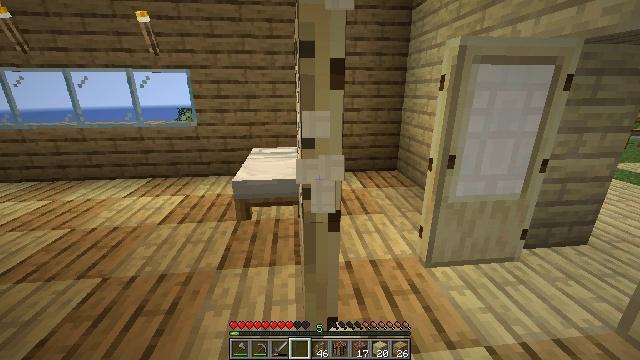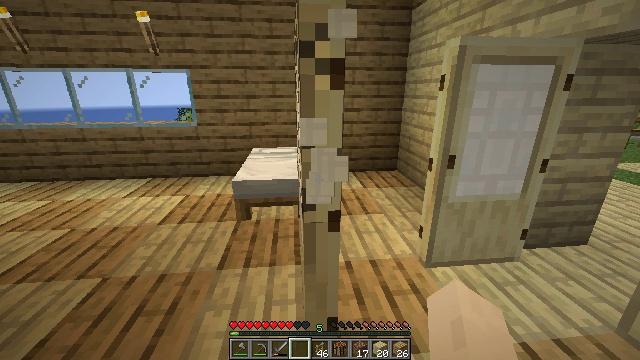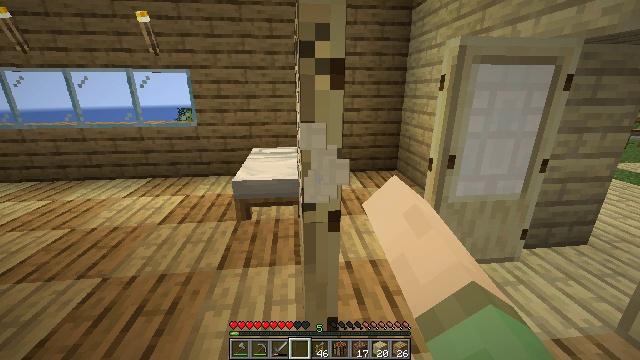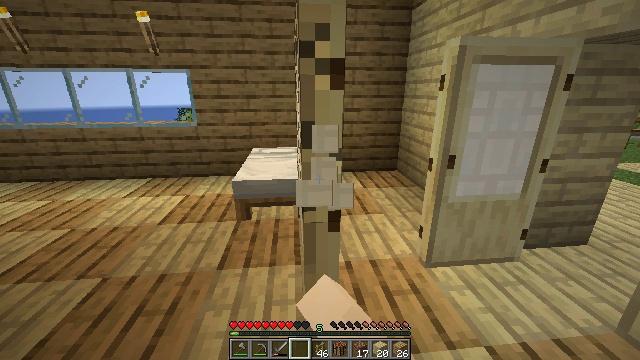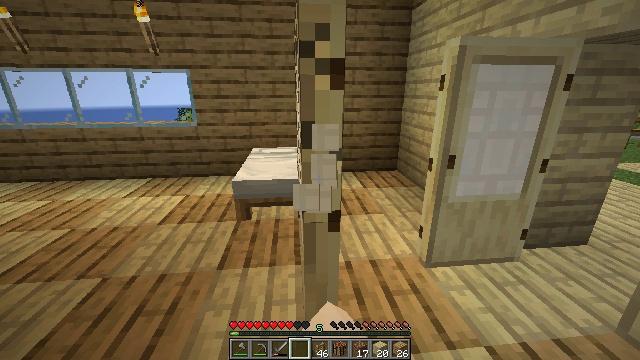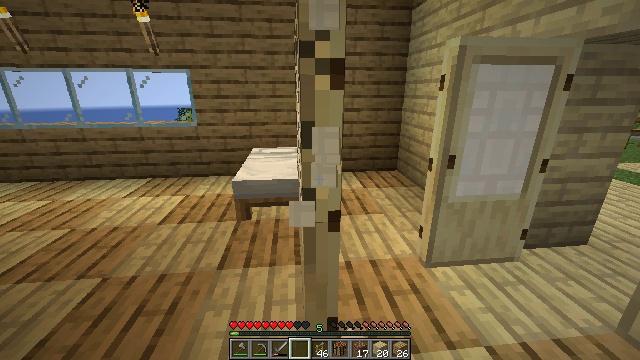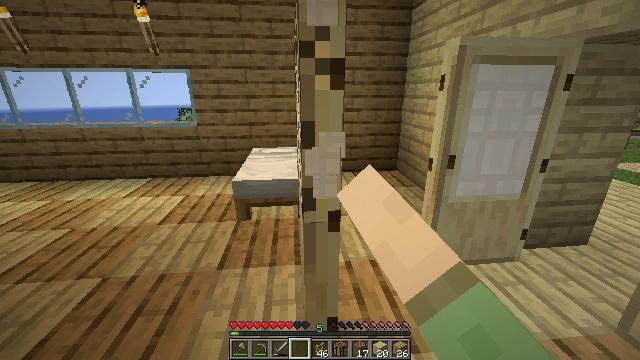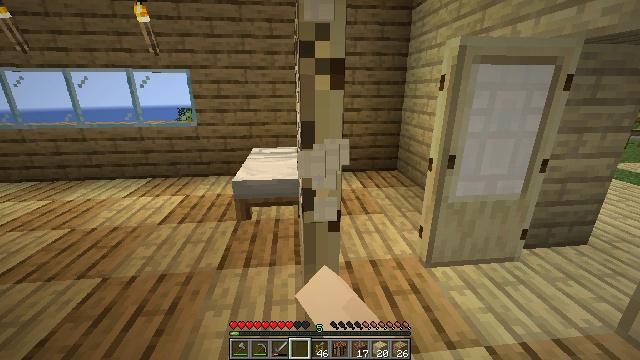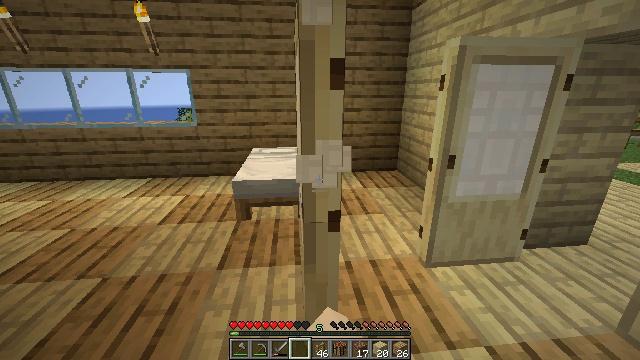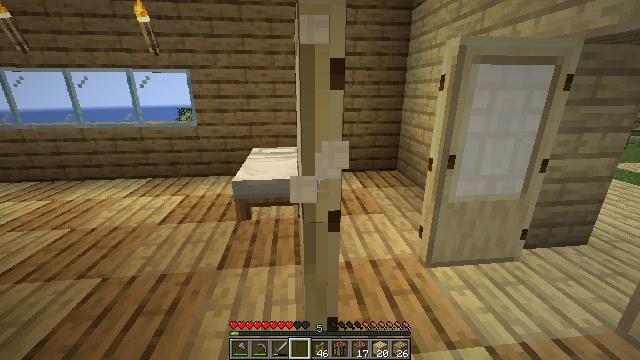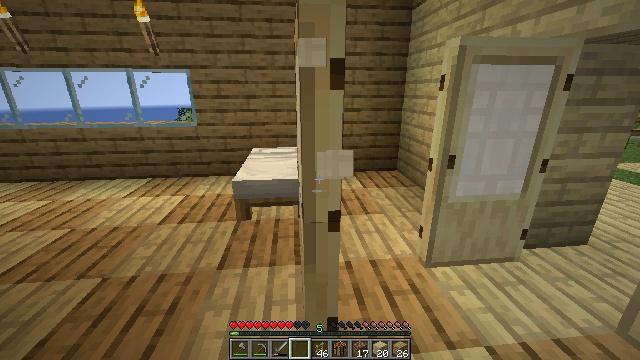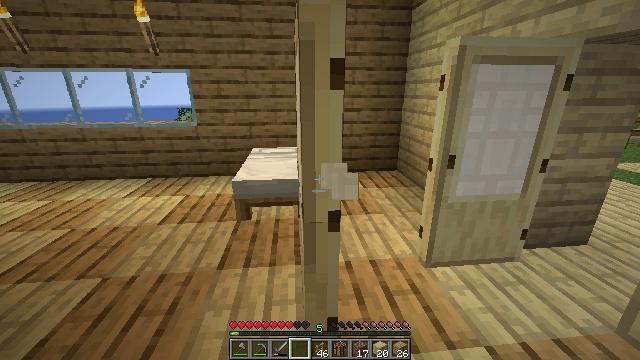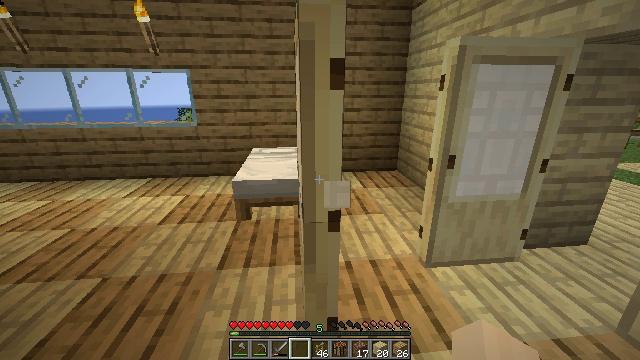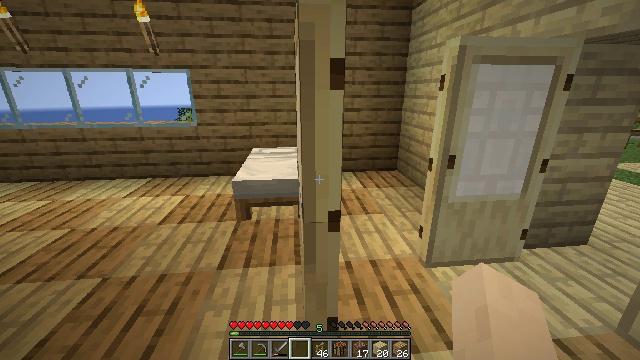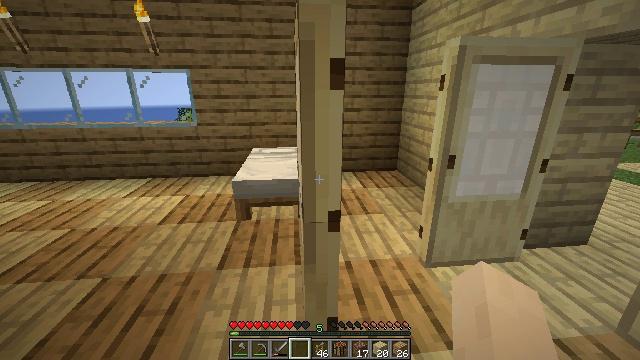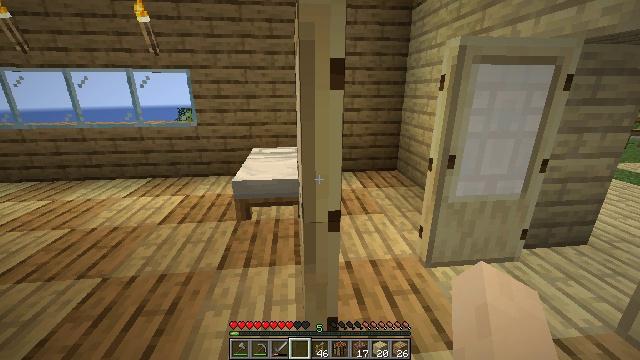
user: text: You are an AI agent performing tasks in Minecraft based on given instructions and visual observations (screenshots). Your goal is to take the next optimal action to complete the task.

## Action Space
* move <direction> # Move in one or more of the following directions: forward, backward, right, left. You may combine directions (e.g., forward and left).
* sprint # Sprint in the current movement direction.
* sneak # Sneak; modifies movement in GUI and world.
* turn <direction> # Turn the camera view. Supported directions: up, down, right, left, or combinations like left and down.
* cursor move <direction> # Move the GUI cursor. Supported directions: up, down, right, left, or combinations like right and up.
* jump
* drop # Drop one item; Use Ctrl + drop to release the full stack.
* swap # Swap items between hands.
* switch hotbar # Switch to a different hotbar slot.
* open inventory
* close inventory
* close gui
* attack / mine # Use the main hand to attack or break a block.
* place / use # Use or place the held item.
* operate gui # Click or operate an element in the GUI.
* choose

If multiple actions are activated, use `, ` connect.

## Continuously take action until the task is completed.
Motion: motion action
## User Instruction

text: Attack the birch door to open a passage.
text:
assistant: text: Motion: attack / mine
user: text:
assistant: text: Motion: attack / mine
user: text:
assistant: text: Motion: attack / mine
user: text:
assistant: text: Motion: attack / mine
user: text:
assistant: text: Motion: attack / mine
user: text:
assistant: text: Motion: attack / mine
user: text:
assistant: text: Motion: attack / mine
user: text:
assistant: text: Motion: no_op
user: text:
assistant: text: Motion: no_op
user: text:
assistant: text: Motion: no_op
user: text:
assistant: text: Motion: no_op
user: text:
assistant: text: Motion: no_op
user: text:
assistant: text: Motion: no_op
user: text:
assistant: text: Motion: no_op
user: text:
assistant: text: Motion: no_op
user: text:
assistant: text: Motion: no_op
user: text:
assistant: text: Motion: no_op
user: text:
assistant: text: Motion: no_op
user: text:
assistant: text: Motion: no_op
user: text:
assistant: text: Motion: no_op
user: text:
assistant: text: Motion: no_op
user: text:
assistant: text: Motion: no_op
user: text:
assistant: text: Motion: no_op
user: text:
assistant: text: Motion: no_op
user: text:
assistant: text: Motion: no_op
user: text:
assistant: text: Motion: no_op
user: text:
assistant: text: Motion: no_op
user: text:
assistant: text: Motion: no_op
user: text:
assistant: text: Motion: no_op
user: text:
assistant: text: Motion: no_op